Aerial crown-view tile of a tropical tree (Barro Colorado Island, Panama), acquired 20240918:
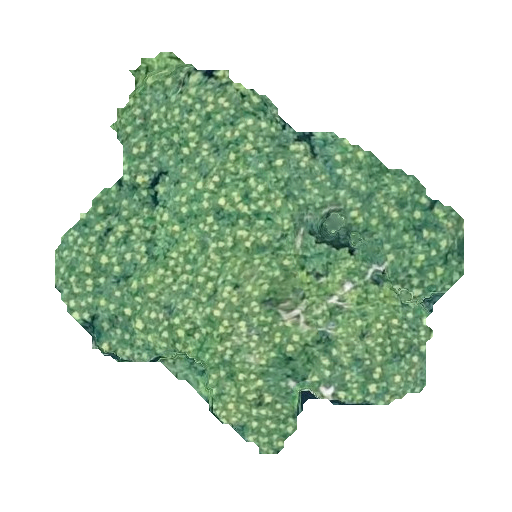
Species: Trattinnickia aspera
GBIF accepted scientific name: Trattinnickia aspera
Crown area: 155.618 m²